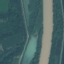
Land use / land cover class: River